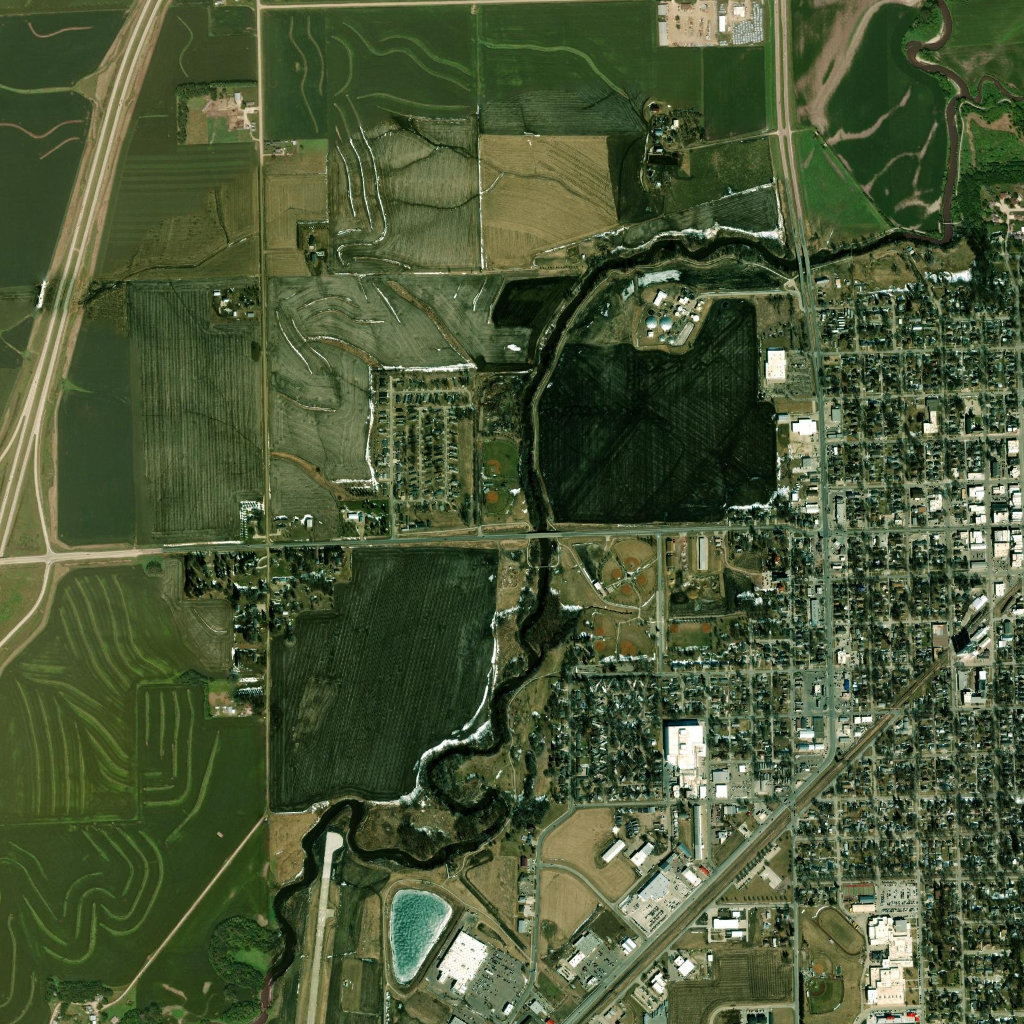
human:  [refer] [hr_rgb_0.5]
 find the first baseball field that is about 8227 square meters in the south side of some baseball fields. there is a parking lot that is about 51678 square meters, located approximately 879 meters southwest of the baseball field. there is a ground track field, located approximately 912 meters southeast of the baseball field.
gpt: <box>[[60, 60, 63, 64, 0]]</box>

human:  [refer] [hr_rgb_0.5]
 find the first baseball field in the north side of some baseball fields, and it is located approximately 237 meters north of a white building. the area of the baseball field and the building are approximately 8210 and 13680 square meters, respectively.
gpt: <box>[[59, 51, 64, 56, 0]]</box>

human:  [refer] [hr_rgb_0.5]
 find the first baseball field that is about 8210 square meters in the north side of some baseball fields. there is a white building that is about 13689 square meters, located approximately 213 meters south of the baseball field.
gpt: <box>[[59, 51, 64, 56, 0]]</box>

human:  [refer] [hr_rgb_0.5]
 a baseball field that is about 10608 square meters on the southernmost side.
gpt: <box>[[78, 94, 82, 99, 0]]</box>